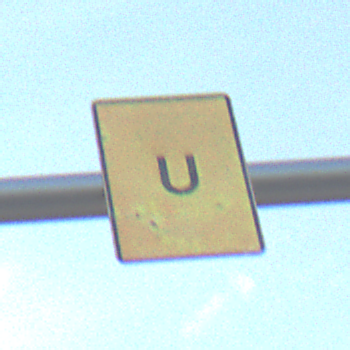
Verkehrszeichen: AnkuendigungOderFortsetzungUmleitungOhnePfeilsymbol
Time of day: SunriseSunset
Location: Outdoor (Nature)
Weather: PartlyCloudy
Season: NotSpecified
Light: Natural